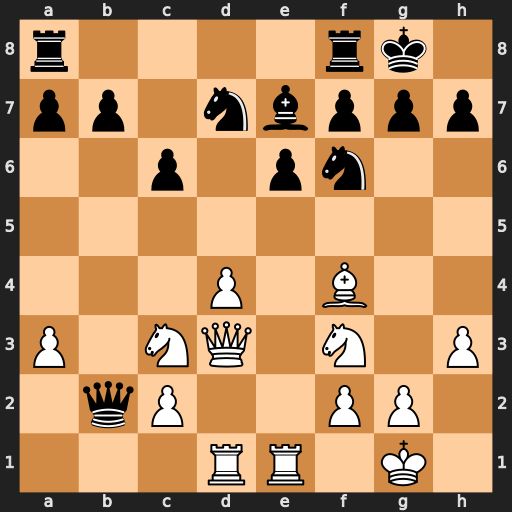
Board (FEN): r4rk1/pp1nbppp/2p1pn2/8/3P1B2/P1NQ1N1P/1qP2PP1/3RR1K1
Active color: w
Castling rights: -
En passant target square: -
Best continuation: Rb1 Qxa3 Ra1 Qb4 Reb1